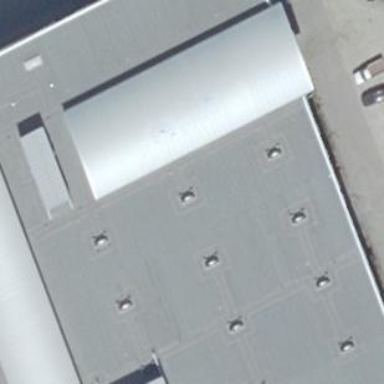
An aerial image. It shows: Part of building with round metal roof oriented along axis.